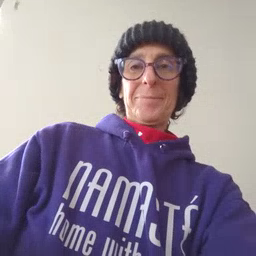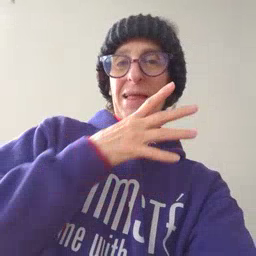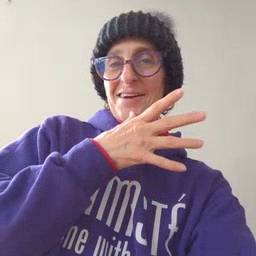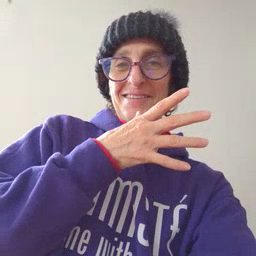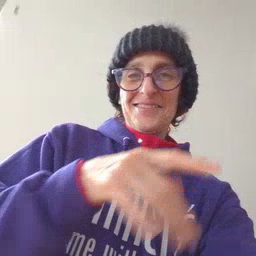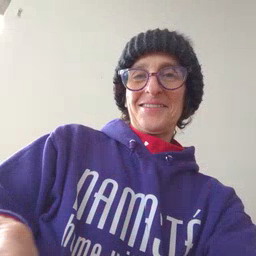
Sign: mom